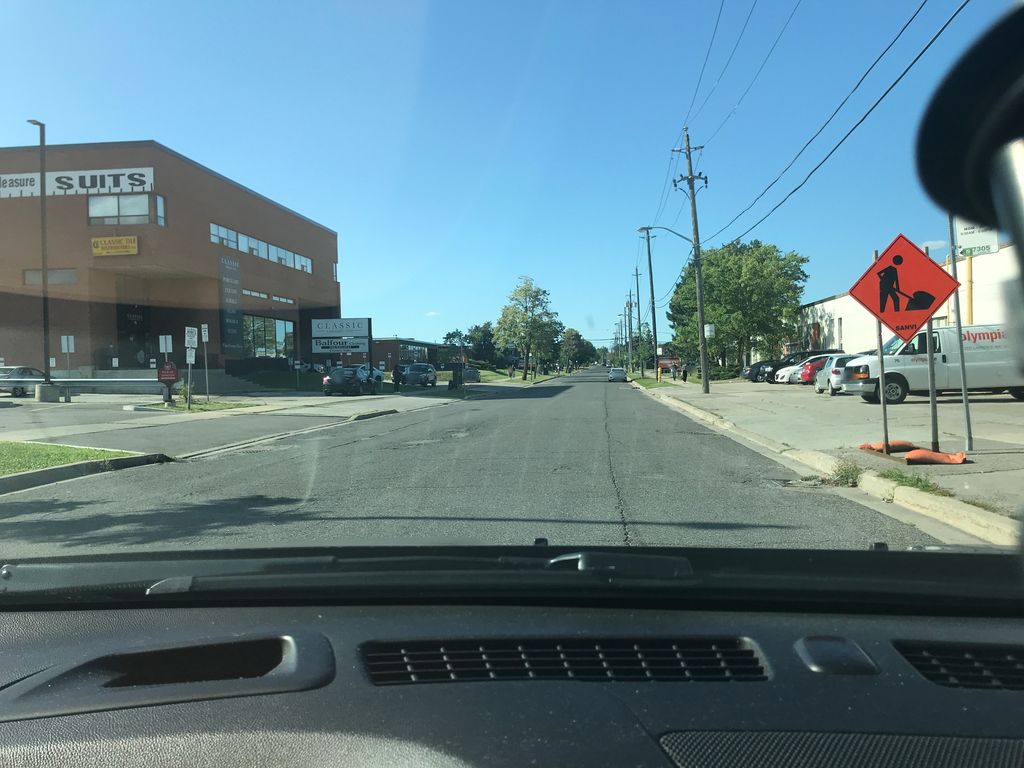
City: toronto